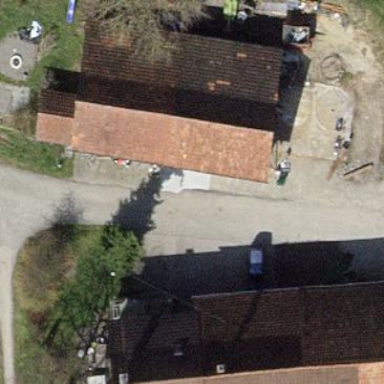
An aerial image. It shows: Farm auxiliary building with gabled roof.